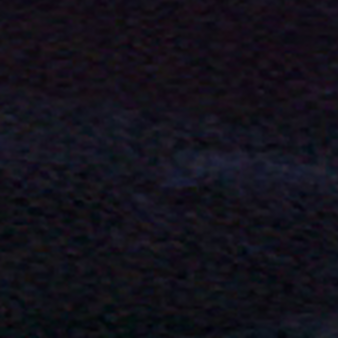
Label: other